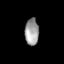
Tissue: lung
Cell type: Epithelial cells
Senescence score: 0.1612
Nuclear area (px): 365
Mean DAPI intensity: 156.773